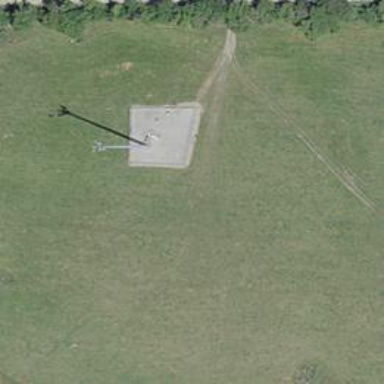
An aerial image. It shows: Communication mast tower.